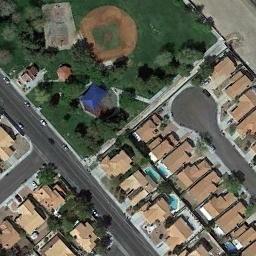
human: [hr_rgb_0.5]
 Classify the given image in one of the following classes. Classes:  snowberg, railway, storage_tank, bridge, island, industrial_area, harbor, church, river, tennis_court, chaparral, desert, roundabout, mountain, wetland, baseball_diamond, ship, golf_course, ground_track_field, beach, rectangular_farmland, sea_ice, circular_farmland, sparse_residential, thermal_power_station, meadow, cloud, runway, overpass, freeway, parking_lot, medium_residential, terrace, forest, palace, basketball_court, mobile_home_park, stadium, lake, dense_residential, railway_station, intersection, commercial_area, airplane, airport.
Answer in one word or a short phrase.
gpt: baseball_diamond